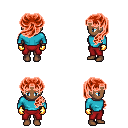
a pixel art fantasy rpg character, female body template, human, dark skin, teal long-sleeve shirt, red pants, red princess hairstyle, gold gloves, four views (front, back, left, right), 2x2 character sprite sheet, small pixel art, hard edges, no anti-aliasing